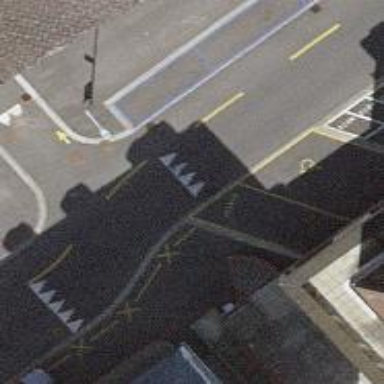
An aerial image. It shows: Residential road with asphalt surface and designated cycle lane on the left.